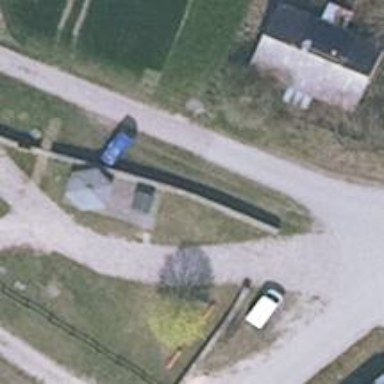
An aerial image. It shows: Picnic shelter provides comfortable rest area.